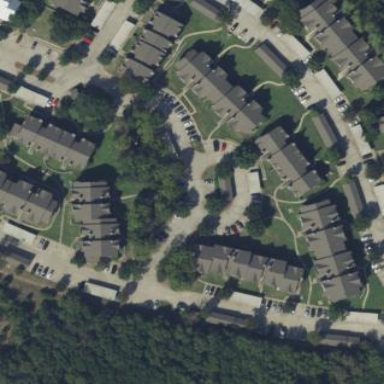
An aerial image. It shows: Residential area with apartments.